Question: I would like to have a 'UICollectionView' that, in the first row there is a cell with all the row's width, and the second row has 3 cells.
I have researched the documentation but I'm not able to do it. Something like this:

Thanks in advance
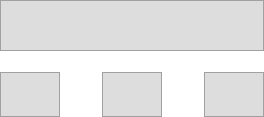
Answer: Make 2 Cell prototypes in collection view in your storyboard, and set them reuse identifiers

In your ViewController's .m file implement this functions
'''
- (NSInteger)numberOfSectionsInCollectionView:(UICollectionView *)collectionView
{
return 1;
}
- (NSInteger)collectionView:(UICollectionView *)collectionView numberOfItemsInSection:(NSInteger)section
{
return 6;
}
- (UICollectionViewCell *)collectionView:(UICollectionView *)collectionView cellForItemAtIndexPath:(NSIndexPath *)indexPath
{
UICollectionViewCell *cell;
if (/*condition for small cell*/)// e.g. indexPath.row % 3 != 0
cell = [collectionView dequeueReusableCellWithReuseIdentifier:@"smallCell" forIndexPath:indexPath];
else
cell = [collectionView dequeueReusableCellWithReuseIdentifier:@"bigCell" forIndexPath:indexPath];
return cell;
}
- (CGSize)collectionView:(UICollectionView *)collectionView layout:(UICollectionViewLayout*)collectionViewLayout sizeForItemAtIndexPath:(NSIndexPath *)indexPath
{
if (/*condition for small cell*/) // e.g. indexPath.row % 3 != 0
return CGSizeMake(65, 50);
return CGSizeMake(318, 50);
}
'''
After doing this you will have something like this: